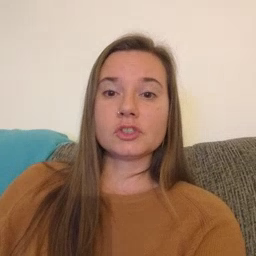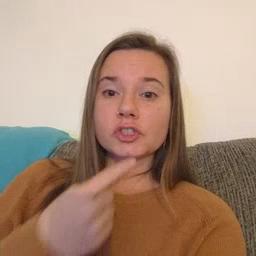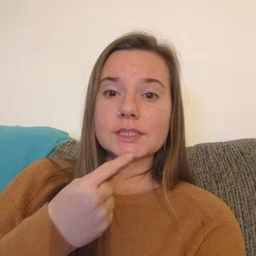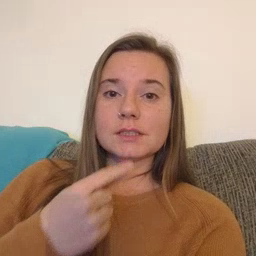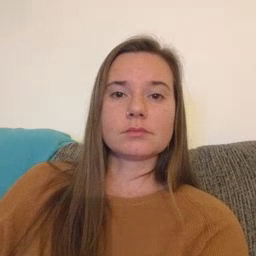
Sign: chin